Question: I am trying to develop an automatic brain tumor segmentation algorithm. I am currently using "" algo, proposed by . I have improved and extended their code to a great deal and can now successfully segment out the tumor (decent quality) automatically.
However, the code provided by them had one drawback. If the tumor was dark then it detects the wrong side.
Can anyone provide a suggestion, programmatically/theoretically, how should I tackle this problem.
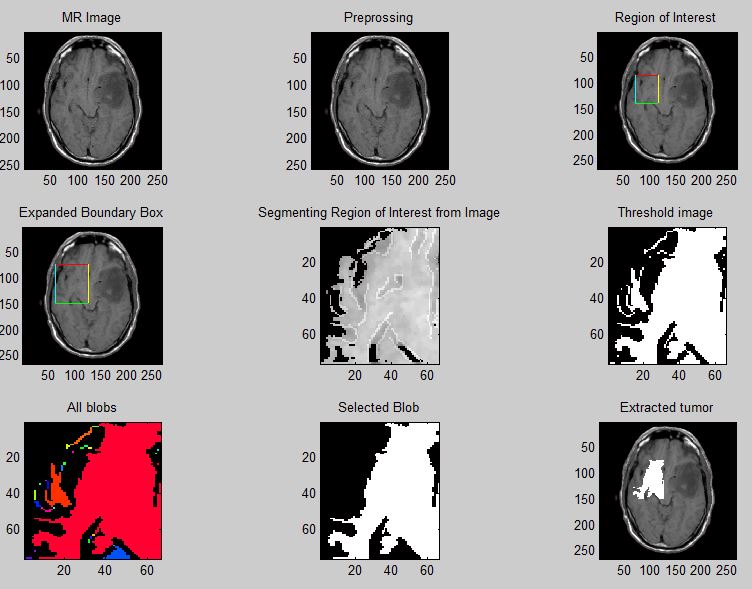
Answer: As I wrote in the comment (and write again here for future Q/A) :
You can try doing some little exam after the step of the auto detection, to verify that you catch the tumor. It can be done by check the homogeneity of the histogram of the region of interest. It seems that the tumor region is less homogeneous than the healthy tissue.
Note that it depends on the general properties of your image. Sometimes also regular tissue in the brain can has low homogeneity (like in "image2" on the file that you attached before the edit).